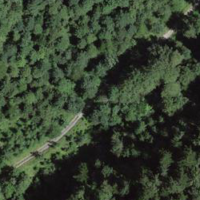
EUNIS habitat code: 44
Species observed at this site:
Circaea lutetiana
Fagus sylvatica